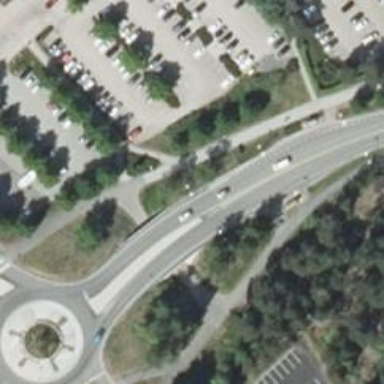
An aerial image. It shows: Asphalt cycle track.